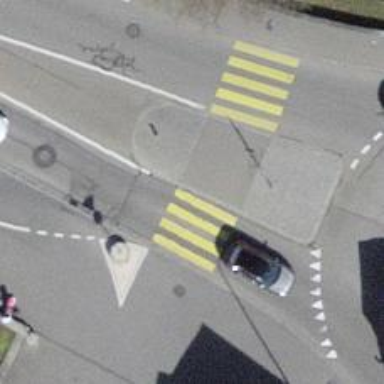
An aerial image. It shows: Kerb barrier.